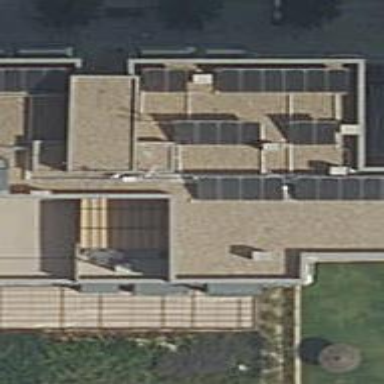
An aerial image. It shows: Residential building.